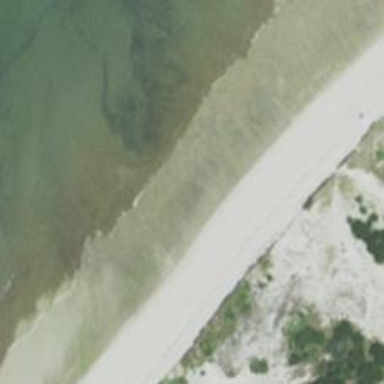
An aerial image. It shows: Beautiful beach with natural surroundings.